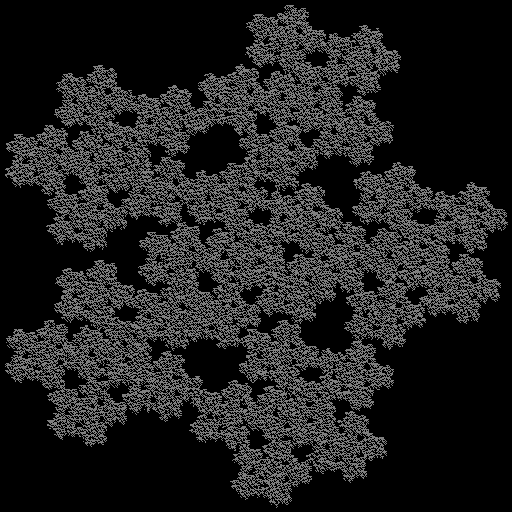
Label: mcWorter_pedigree